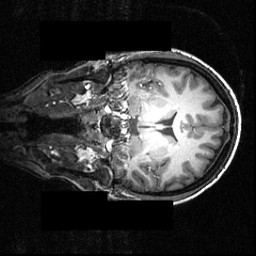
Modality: T1w
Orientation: coronal
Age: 25
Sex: female
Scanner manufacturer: siemens
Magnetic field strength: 3.951 T
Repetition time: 1.5 s
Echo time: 0.00335 s